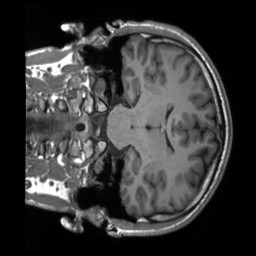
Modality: T1w
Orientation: coronal
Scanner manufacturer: siemens
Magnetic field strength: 3 T
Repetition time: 2.3 s
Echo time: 0.00207 s